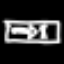
Label: leaf